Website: macys
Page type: customer-info-address
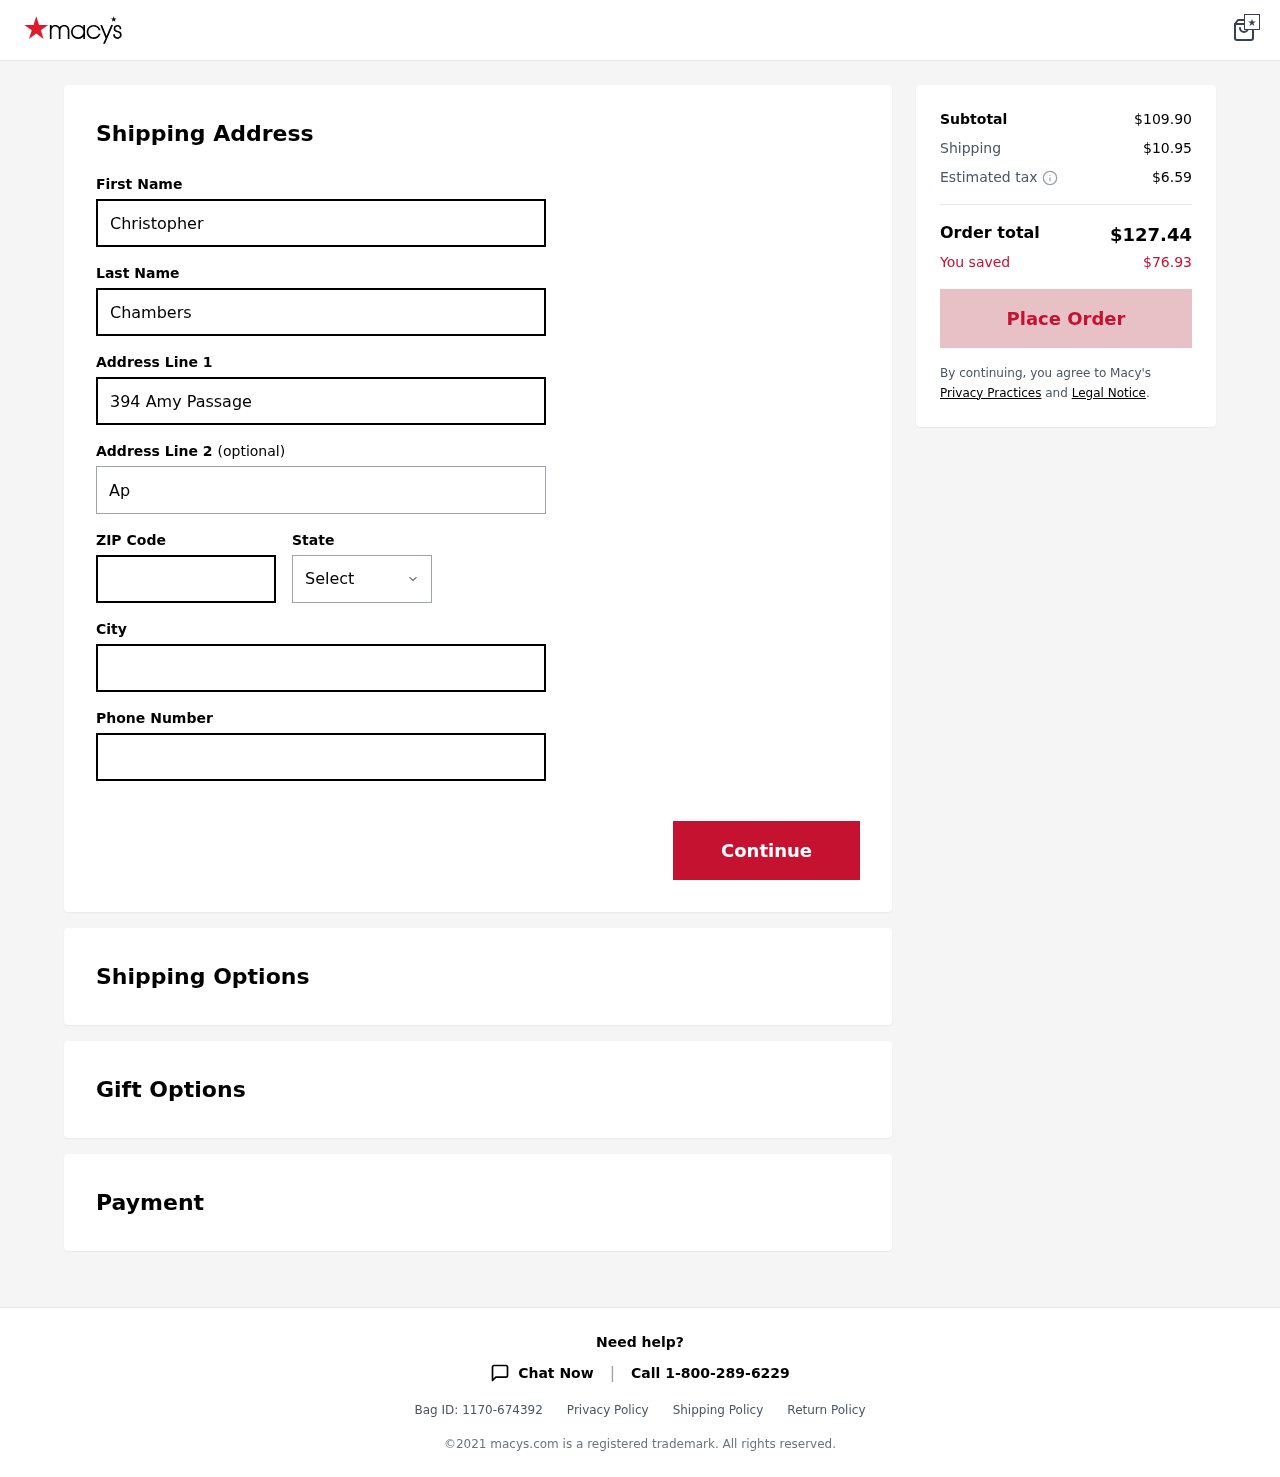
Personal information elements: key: PII_CITY
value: Russellbury
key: PII_FIRSTNAME
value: Christopher
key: PII_LASTNAME
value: Chambers
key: PII_PHONE
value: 3212750252
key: PII_POSTCODE
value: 87298
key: PII_STATE
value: Texas
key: PII_STREET
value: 394 Amy Passage
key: PII_STREET2
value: Apt. 093
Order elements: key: ORDER_SUBTOTAL
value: $109.90
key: ORDER_SHIPPING_COST
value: $10.95
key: ORDER_TAX
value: $6.59
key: ORDER_TOTAL
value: $127.44
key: ORDER_SAVINGS
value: $76.93